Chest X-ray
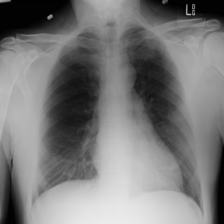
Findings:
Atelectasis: negative
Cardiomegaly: negative
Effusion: negative
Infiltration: negative
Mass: negative
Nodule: negative
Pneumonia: negative
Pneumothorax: negative
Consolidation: negative
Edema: negative
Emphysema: negative
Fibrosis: negative
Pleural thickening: negative
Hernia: negative